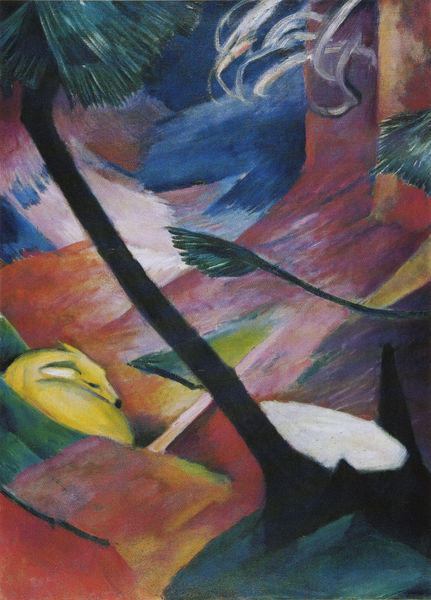
Titel: Reh im Walde
Künstler: Franz Marc
Standort: München
Institution: Städtische Galerie im Lenbachhaus
Schlagwörter: baum, berg, blau, blätter, gemälde, kopf, laub, schatten, schlaf, vogel, weiß, bäume, gelb, grün, impressionismus, kubismus, landschaft, sand, äste, braun, bunt, frankreich, jahrhundertwende, licht, orange, schwarz, türkis, rot, tier, expressionismus, augen, bild, öl, ast, baumstamm, felder, hügel, stamm, wind, pastos, auge, fransen, ohren, rosa, wald, schweif, strand, wellen, liegen, ruhen, schlafen, perspektive, abstrakt, berge, farben, fläche, flächen, gebirge, modern, farbe, hellgrün, lila, violett, linien, tannen, ölgemälde, sturm, wild, palme, palmwedel, wedel, liegend, striche, ton in ton, versteckt, expressionistisch, geld, durcheinander, macke, tanne, kunst, franz, fuchs, hirsch, kitz, reh, rehkitz, schnauze, nüstern, urwald, palmen, balu, verstecken, dreiecke, schief, quadrat, blauer reiter, schutz, chagall, kringel, franz marc, marc, blaue reiter, der blaue reiter, ducken, gelbes reh, gemäldeöl, reh im wald, grüm, hirschkuh, rrot, 1800, mar, f, balme, schiefer baum, dreeick